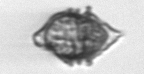
Label: Kryptoperidinium_triquetrum